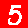
Digit: 5